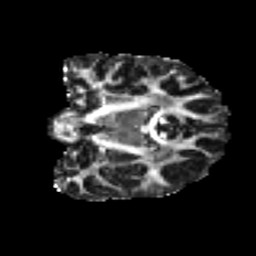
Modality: FA
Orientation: coronal
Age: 24
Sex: male
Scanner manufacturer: ge
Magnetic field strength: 3 T
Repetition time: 7.8 s
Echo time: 0.0609 s